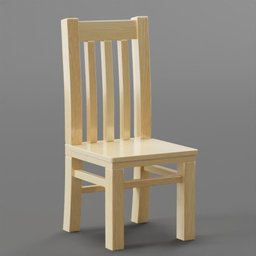
Label: furniture